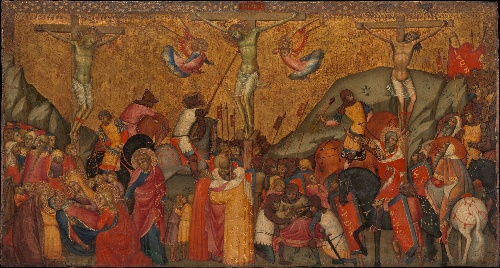
Title: The Crucifixion
Artist: Andrea di Bartolo
Artist bio: Italian, Siena, active by 1389–died 1428 Siena
Object type: Painting, predella panel
Classification: Paintings
Medium: Tempera on wood, gold ground
Dimensions: 20 3/4 x 38 1/2 in. (52.7 x 97.8 cm)
Department: European Paintings
Credit line: Rogers Fund, 1912
Accession year: 1912
Repository: Metropolitan Museum of Art, New York, NY
Tags: Soldiers|Men|Crucifixion|Horses|Mountains|Angels|Christ|Virgin Mary